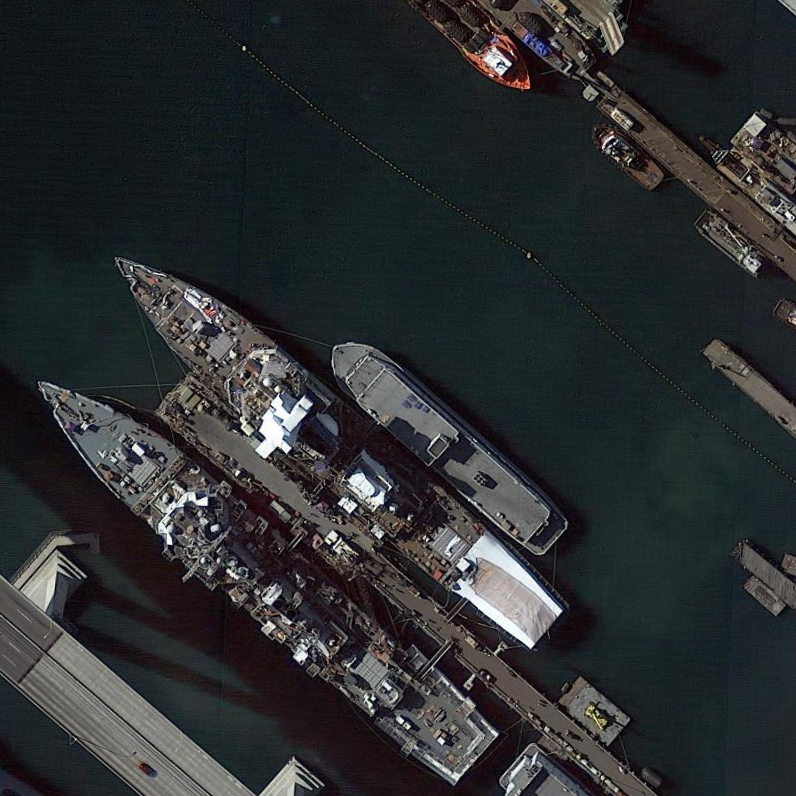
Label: destroyer